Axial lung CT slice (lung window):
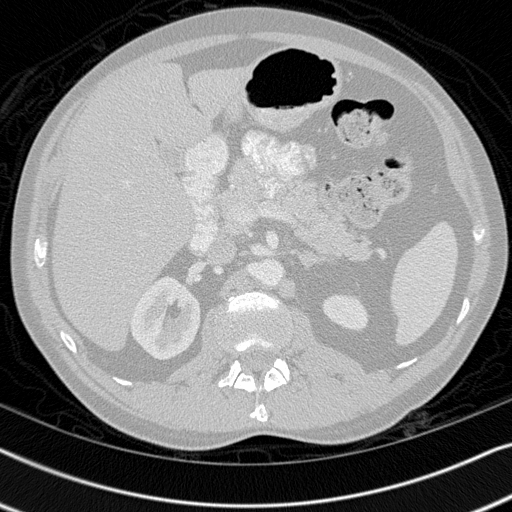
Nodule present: no